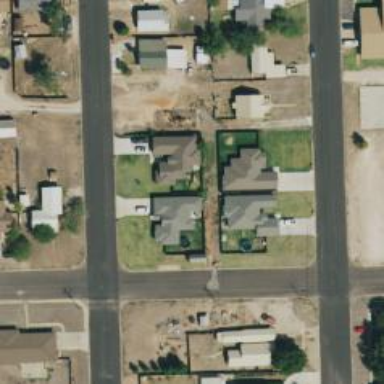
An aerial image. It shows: Alley classified as service road.